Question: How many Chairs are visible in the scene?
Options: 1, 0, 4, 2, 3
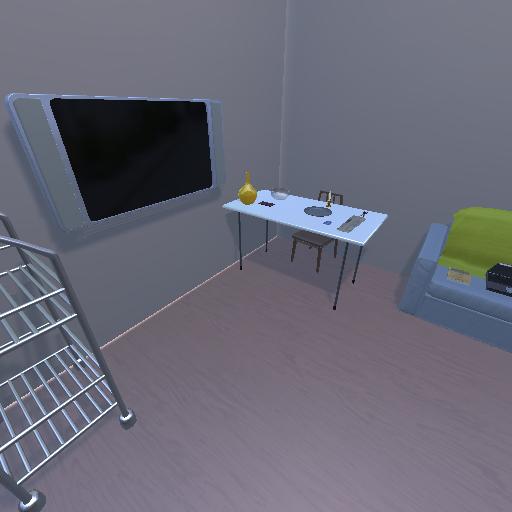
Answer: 1